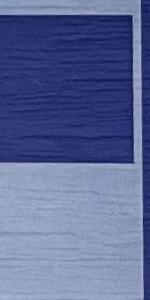
Label: Empty